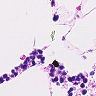
Metastatic tissue present: no